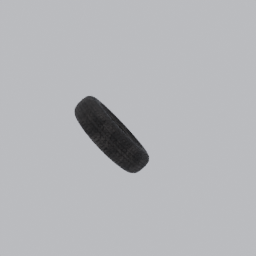
Label: mechanical